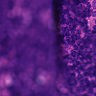
Metastatic tissue present: yes